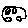
Label: car